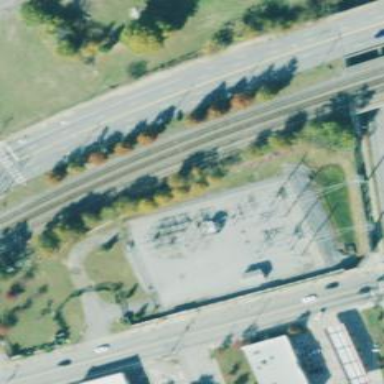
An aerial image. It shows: Distribution power substation surrounded by chain link fence.